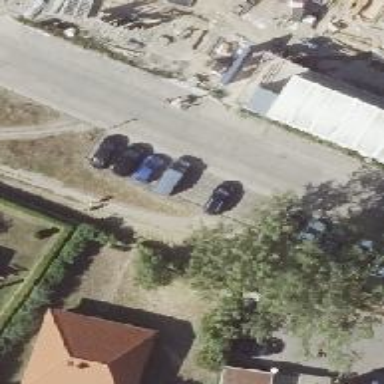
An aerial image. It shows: Street-side residential parking area.